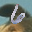
Label: 6